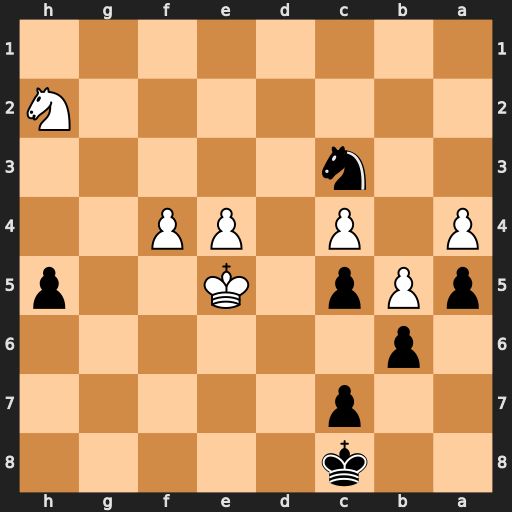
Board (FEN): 2k5/2p5/1p6/pPp1K2p/P1P1PP2/2n5/7N/8
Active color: b
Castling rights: -
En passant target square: -
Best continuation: Nxa4 Nf3 Nc3 f5 Kd7